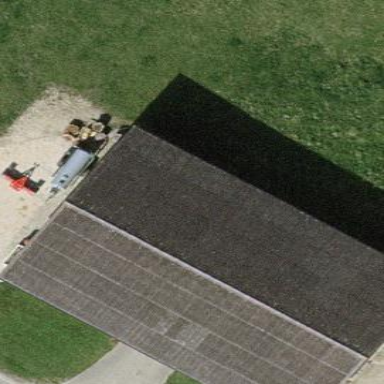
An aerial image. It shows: Farm building.